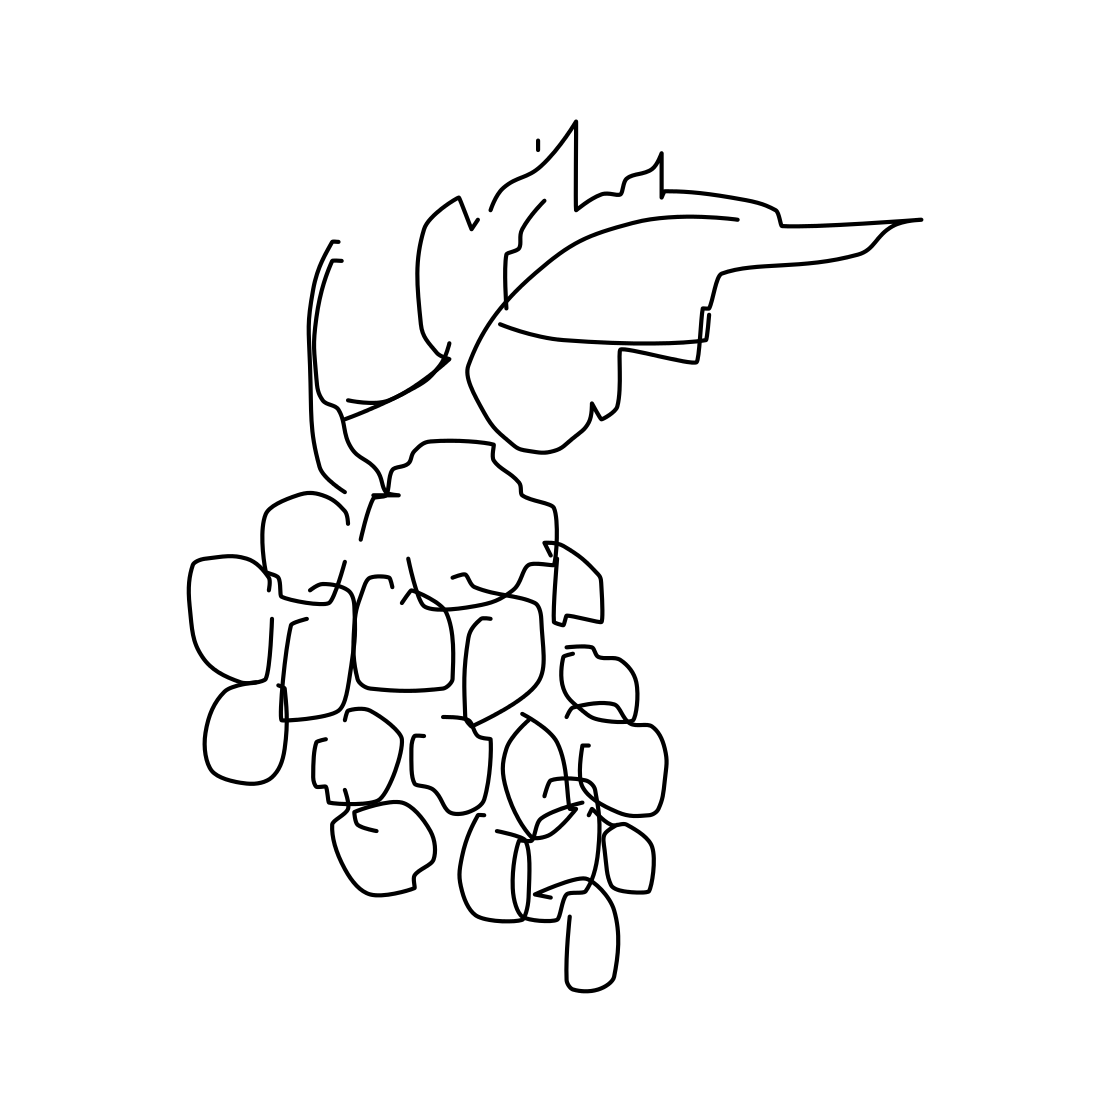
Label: grapes